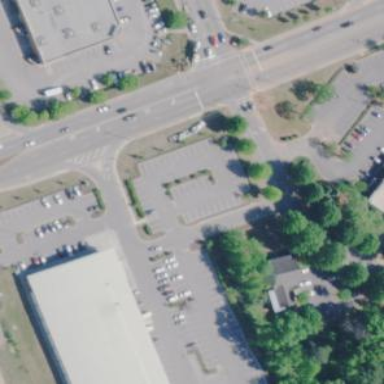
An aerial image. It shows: Supermarket located in building.